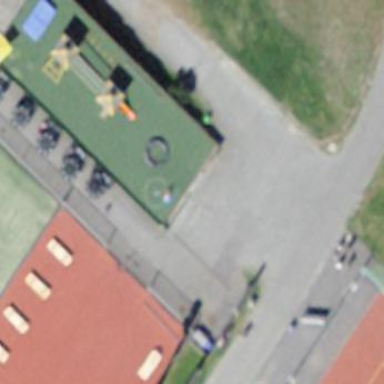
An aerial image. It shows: Playground area for leisure activities on the land.